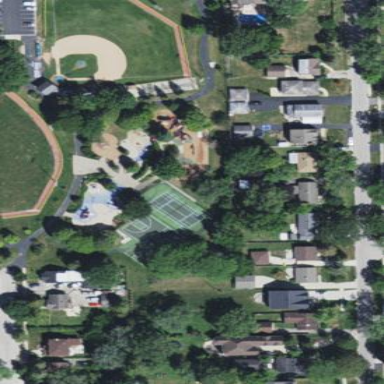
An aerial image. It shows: Playground area for leisure activities on the land.